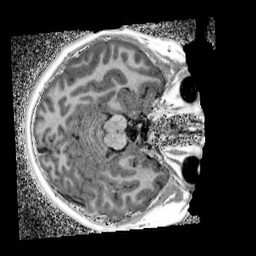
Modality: UNIT1_denoised
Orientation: axial
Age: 9
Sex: male
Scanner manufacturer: siemens
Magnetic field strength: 3 T
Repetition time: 4 s
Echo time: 0.00299 s